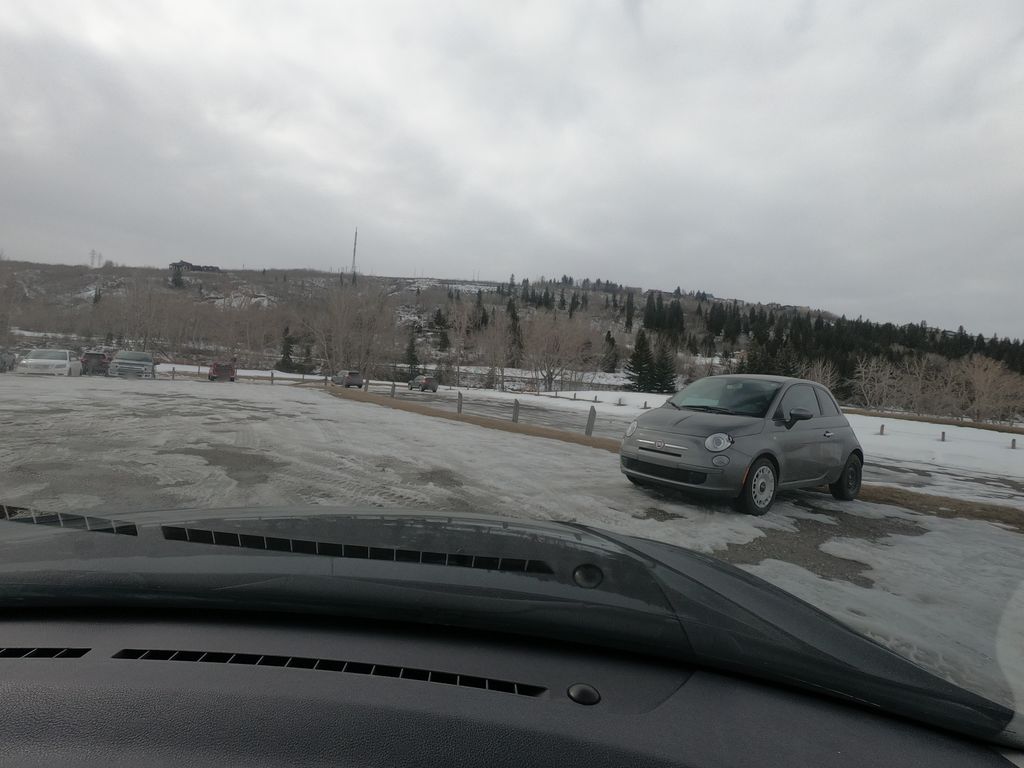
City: calgary